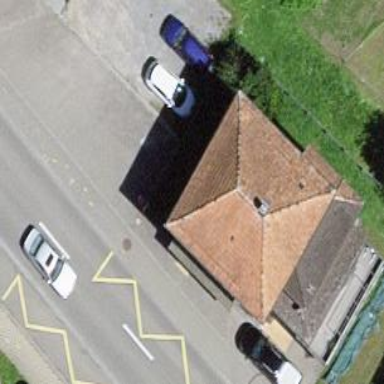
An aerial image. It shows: Bus stop with platform for public transport.